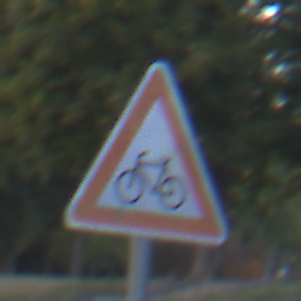
Verkehrszeichen: RadverkehrRechts
Umgebung: Outdoor, Urban
Tageszeit: SunriseSunset
Wetter: Clear
Licht: Natural
Jahreszeit: NotSpecified
Kontrast: LowContrast